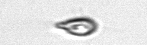
Label: Cryptophyta